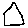
Label: house